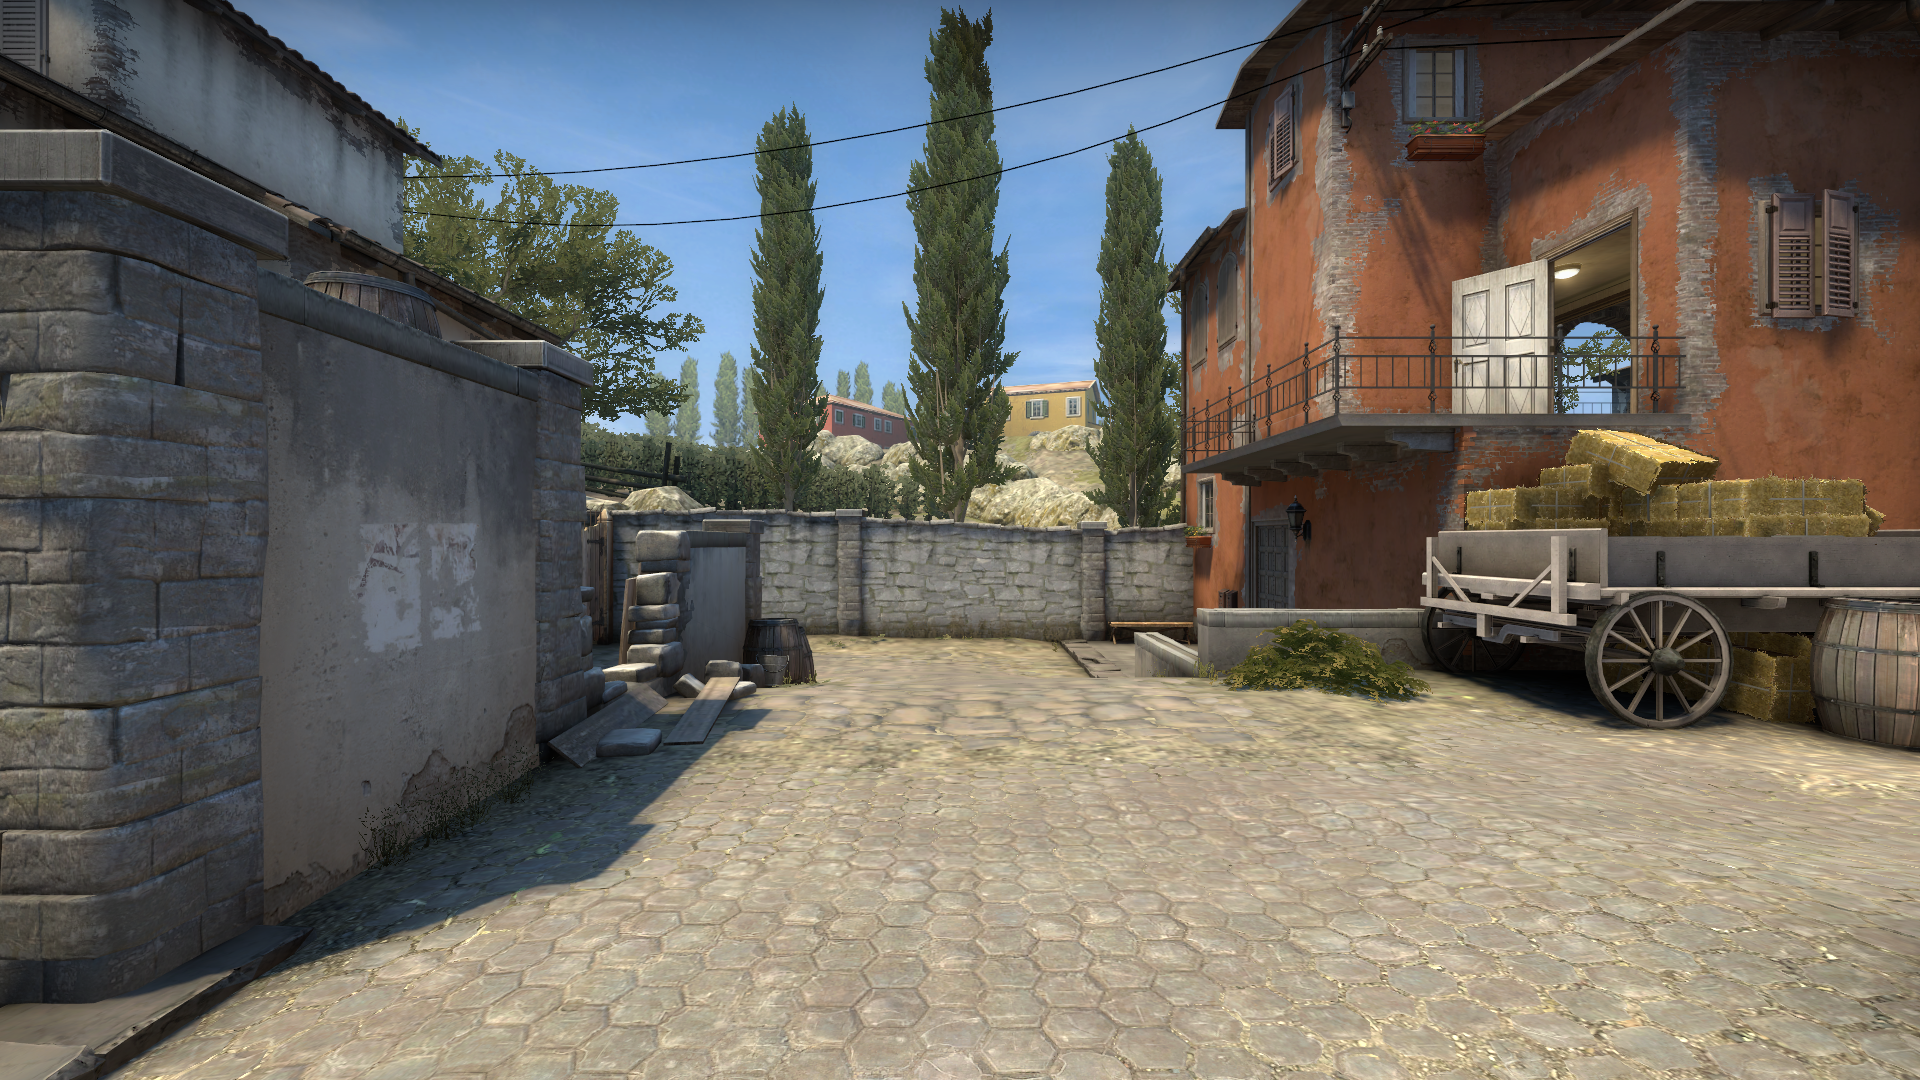
Map: de_inferno